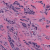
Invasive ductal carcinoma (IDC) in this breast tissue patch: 1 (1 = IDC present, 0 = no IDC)